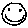
Label: smiley face